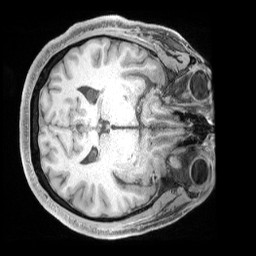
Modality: T1w
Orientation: axial
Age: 41
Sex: male
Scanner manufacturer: siemens
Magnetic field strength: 3 T
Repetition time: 2 s
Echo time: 0.00211 s